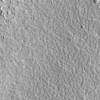
Atmospheric dust classification: not_dusty